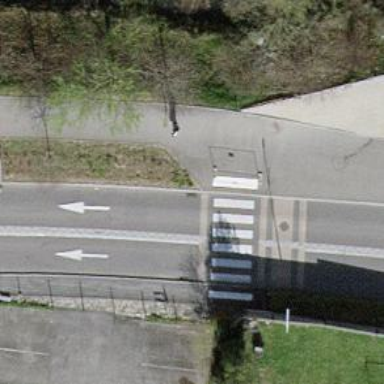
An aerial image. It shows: Uncontrolled zebra crossing on the road.